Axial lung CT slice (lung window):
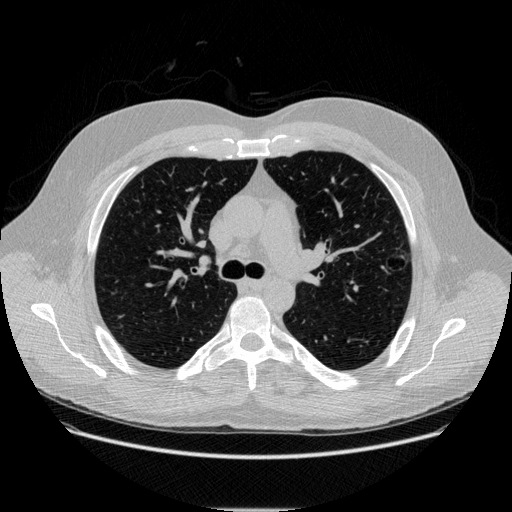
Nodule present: yes
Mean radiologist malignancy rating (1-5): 3